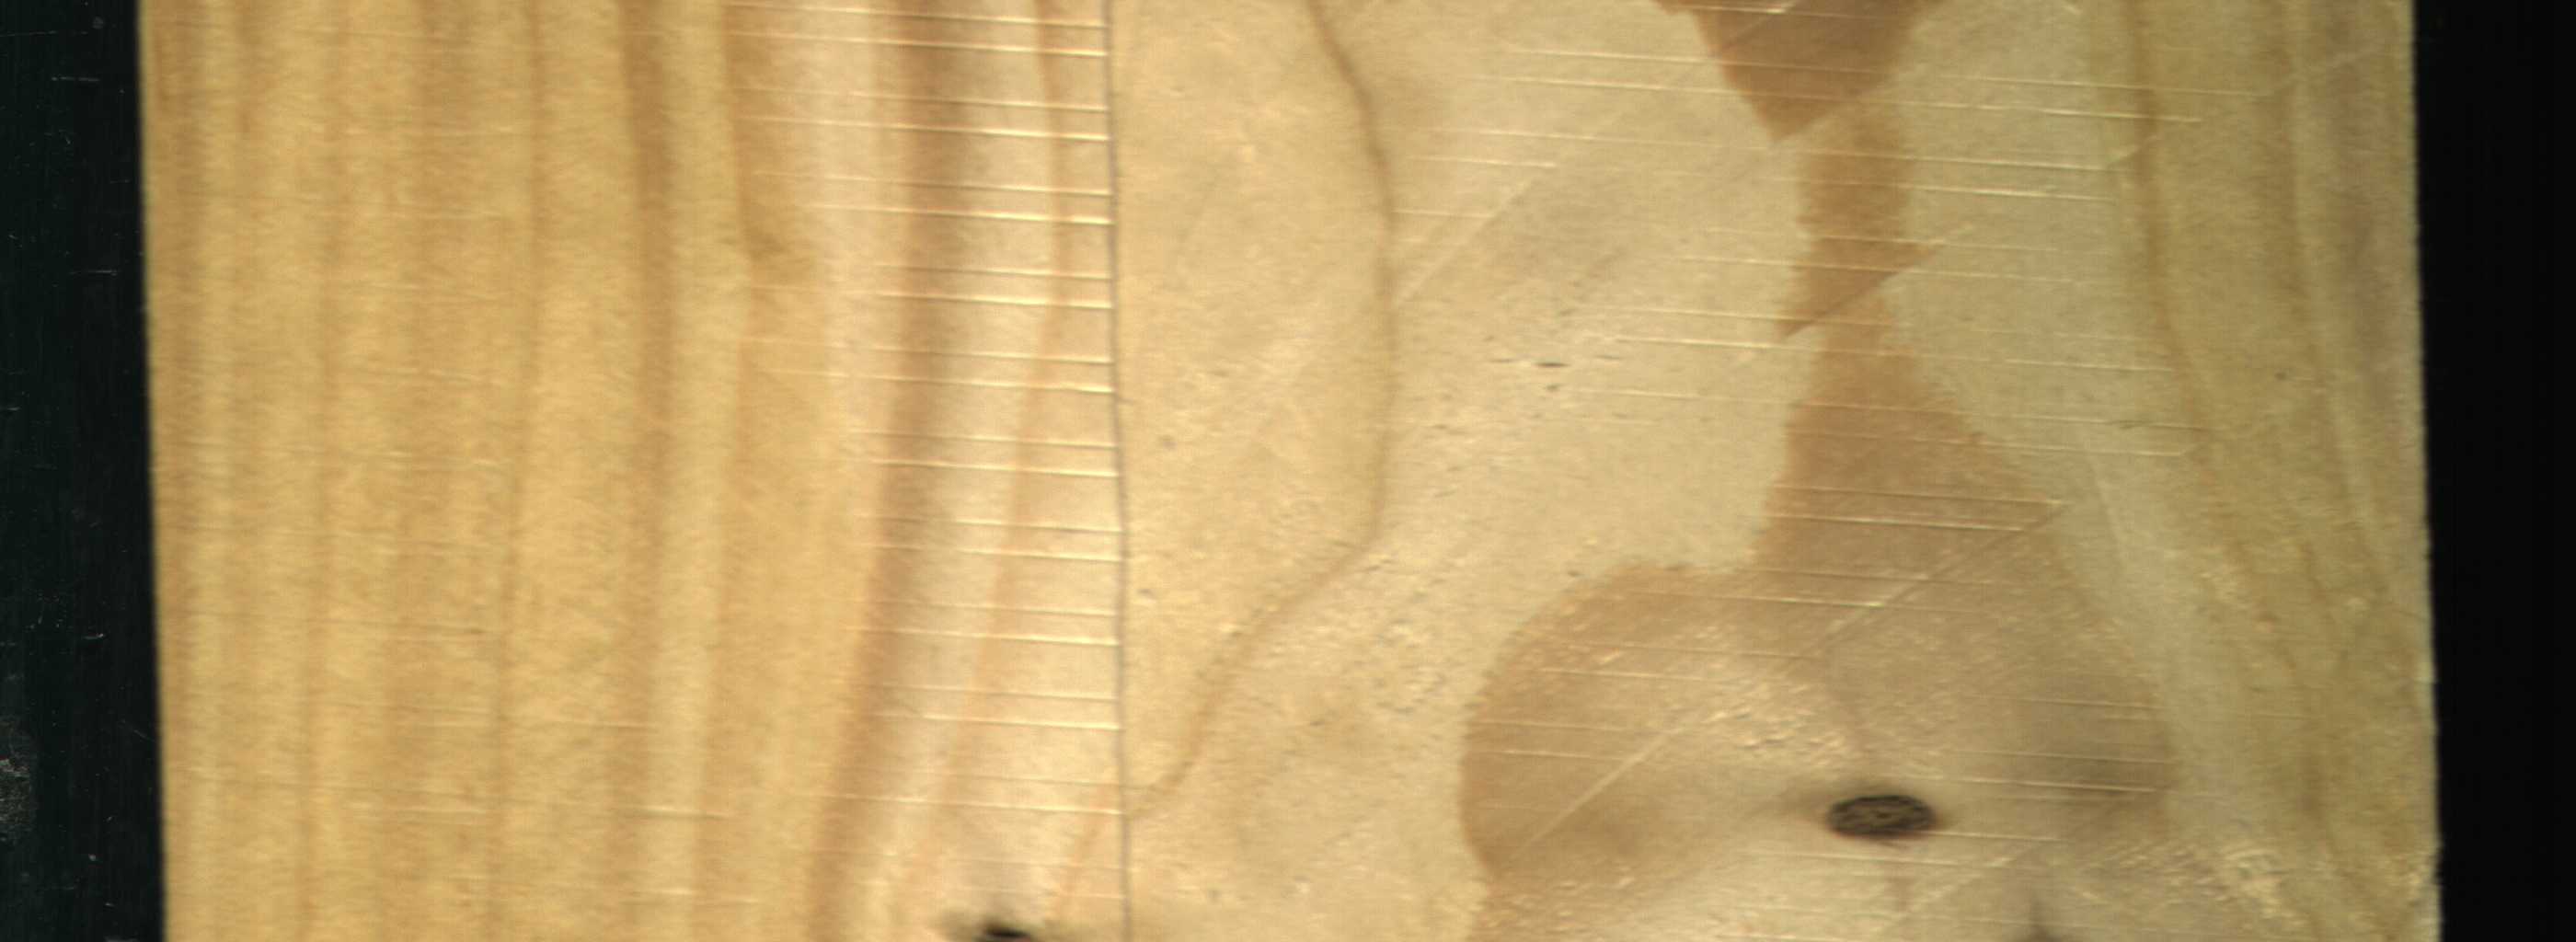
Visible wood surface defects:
Dead_Knot
Dead_Knot